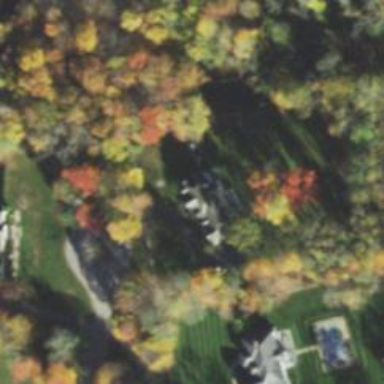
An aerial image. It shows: Driveway.